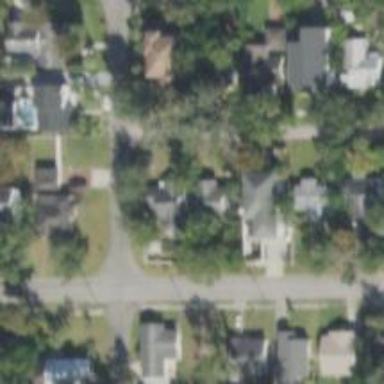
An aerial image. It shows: Residential road with asphalt surface. There is sidewalk on the left side.